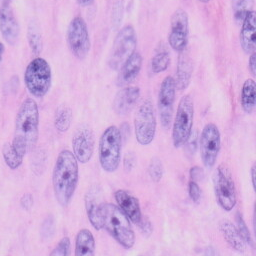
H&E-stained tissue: Skin